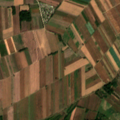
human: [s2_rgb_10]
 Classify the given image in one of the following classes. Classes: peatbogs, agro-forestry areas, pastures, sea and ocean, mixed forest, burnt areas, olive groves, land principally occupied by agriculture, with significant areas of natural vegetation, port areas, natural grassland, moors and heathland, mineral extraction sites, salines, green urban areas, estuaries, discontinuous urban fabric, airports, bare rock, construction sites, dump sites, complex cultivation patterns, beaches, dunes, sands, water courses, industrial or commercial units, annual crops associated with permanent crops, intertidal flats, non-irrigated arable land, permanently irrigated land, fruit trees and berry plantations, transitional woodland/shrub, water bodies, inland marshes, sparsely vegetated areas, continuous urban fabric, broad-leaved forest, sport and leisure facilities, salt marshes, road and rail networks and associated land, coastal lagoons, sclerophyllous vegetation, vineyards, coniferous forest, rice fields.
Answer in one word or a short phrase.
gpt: non-irrigated arable land, complex cultivation patterns, land principally occupied by agriculture, with significant areas of natural vegetation, broad-leaved forest